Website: crate-barrel
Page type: store-pickup
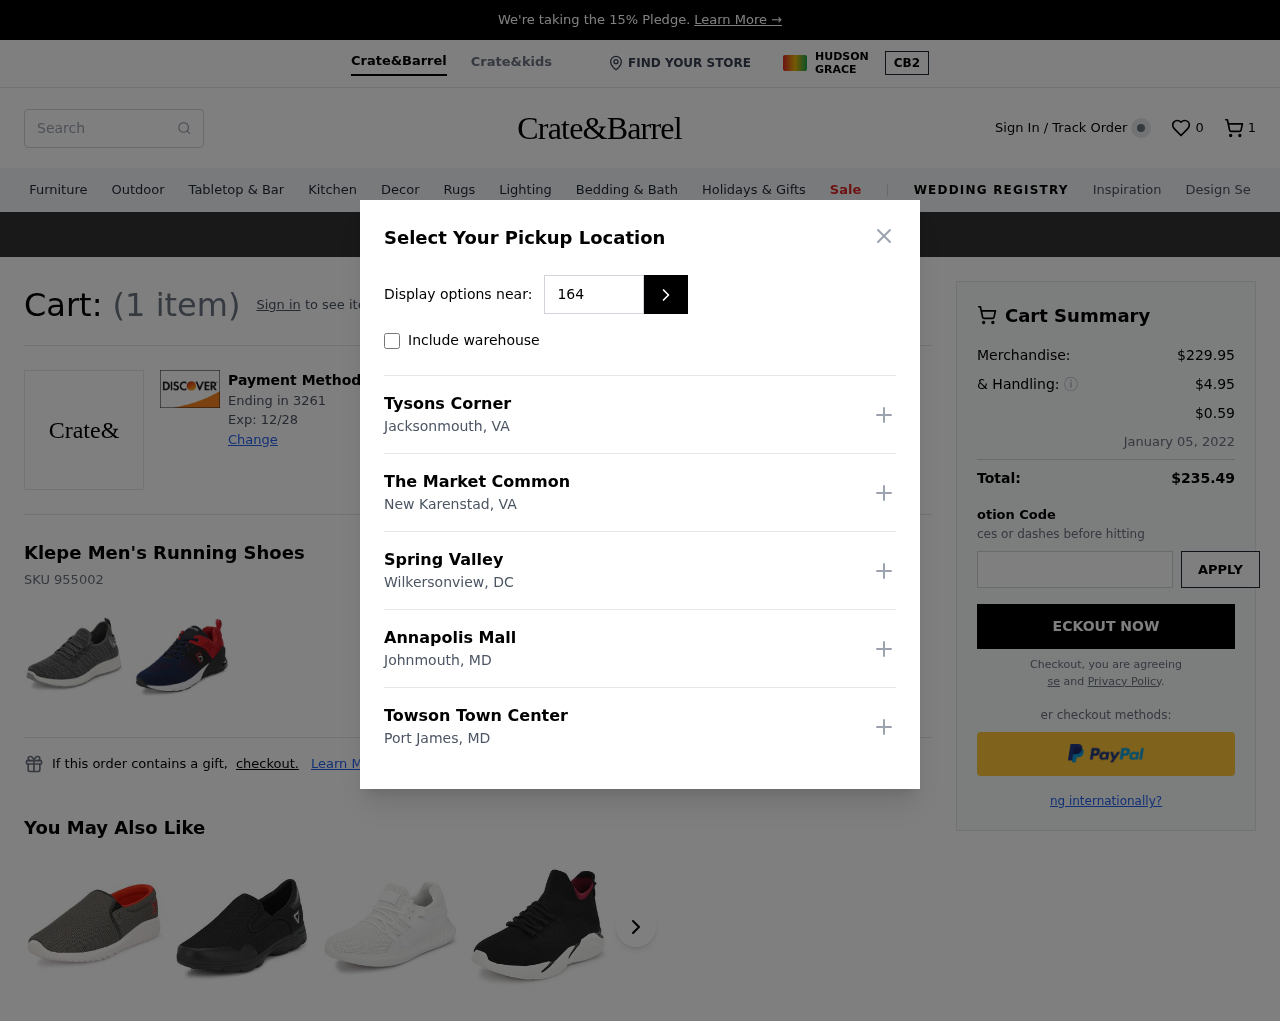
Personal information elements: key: PII_CARD_EXPIRY
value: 12/28
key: PII_CARD_LAST4
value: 3261
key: PII_LOCATION1_CITY
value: Jacksonmouth
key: PII_LOCATION1_NAME
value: Tysons Corner
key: PII_LOCATION1_STATE
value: VA
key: PII_LOCATION2_CITY
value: New Karenstad
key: PII_LOCATION2_NAME
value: The Market Common
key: PII_LOCATION2_STATE
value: VA
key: PII_LOCATION3_CITY
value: Wilkersonview
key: PII_LOCATION3_NAME
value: Spring Valley
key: PII_LOCATION3_STATE
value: DC
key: PII_LOCATION4_CITY
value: Johnmouth
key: PII_LOCATION4_NAME
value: Annapolis Mall
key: PII_LOCATION4_STATE
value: MD
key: PII_LOCATION5_CITY
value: Port James
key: PII_LOCATION5_NAME
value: Towson Town Center
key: PII_LOCATION5_STATE
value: MD
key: PII_POSTCODE
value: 16447
Product elements: key: PRODUCT1_NAME
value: Klepe Men's Running Shoes
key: PRODUCT1_SKU
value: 955002
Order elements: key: ORDER_NUM_ITEMS
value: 1
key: ORDER_NUM_ITEMS
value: (1 item)
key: ORDER_SUBTOTAL
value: $229.95
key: ORDER_SHIPPING_COST
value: $4.95
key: ORDER_SURCHARGE
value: $0.59
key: ORDER_DELIVERY_DATE
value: January 05, 2022
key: ORDER_TOTAL
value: $235.49
Search elements: key: HEADER_SEARCH
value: Search
Other elements: key: WISHLIST_NUM_ITEMS
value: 0